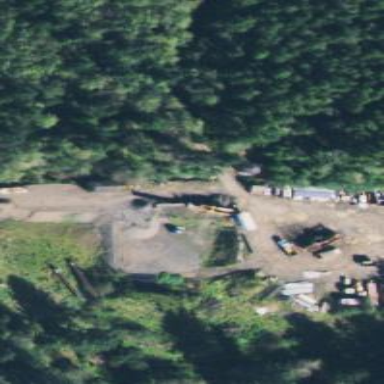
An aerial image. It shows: Quarry area.